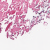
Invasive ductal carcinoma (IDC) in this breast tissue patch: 0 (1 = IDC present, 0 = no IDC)